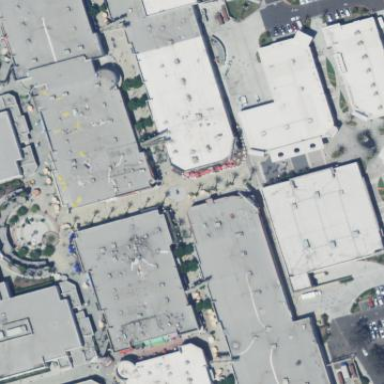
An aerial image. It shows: Retail building.